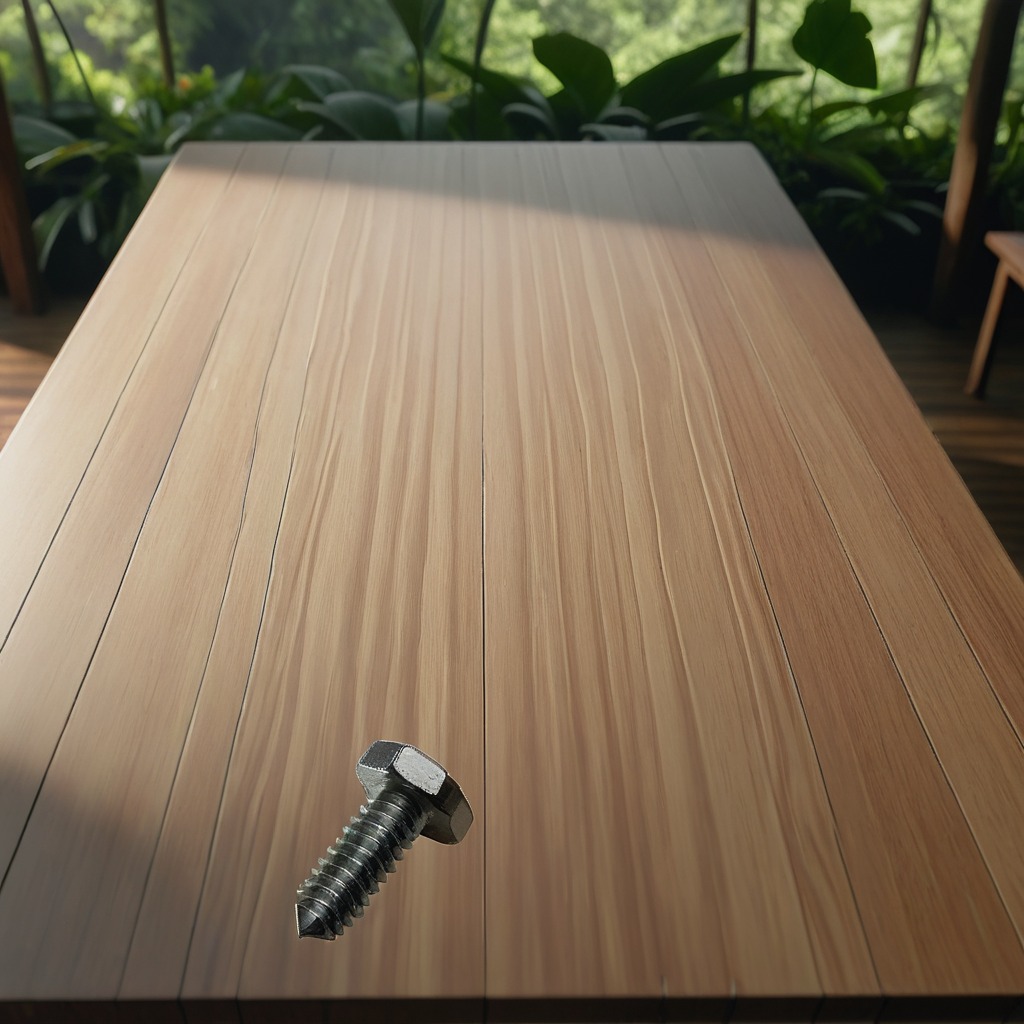
A metal screw is lying on the wooden table.